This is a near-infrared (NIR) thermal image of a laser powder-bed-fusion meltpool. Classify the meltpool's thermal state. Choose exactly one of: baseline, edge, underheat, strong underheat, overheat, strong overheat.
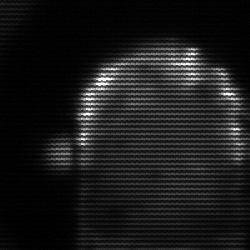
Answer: baseline